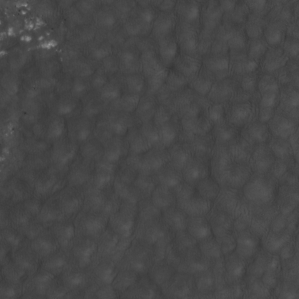
Label: non_frost